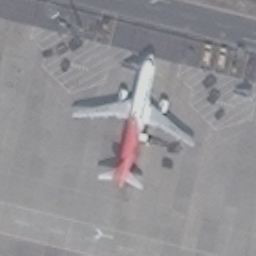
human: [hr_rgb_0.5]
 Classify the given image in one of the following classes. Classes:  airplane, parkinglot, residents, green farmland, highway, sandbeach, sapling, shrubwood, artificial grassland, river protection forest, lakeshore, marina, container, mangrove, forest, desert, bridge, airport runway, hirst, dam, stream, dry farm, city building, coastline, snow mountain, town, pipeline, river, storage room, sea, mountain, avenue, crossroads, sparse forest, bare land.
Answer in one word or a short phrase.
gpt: airplane